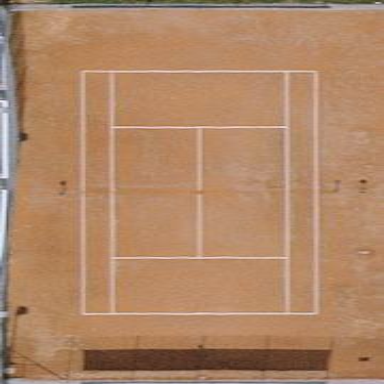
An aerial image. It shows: Clay tennis court on pitch.